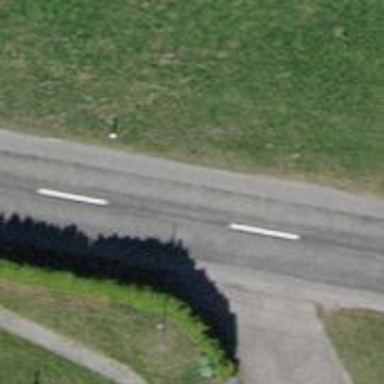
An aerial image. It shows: Asphalt road classified as tertiary.